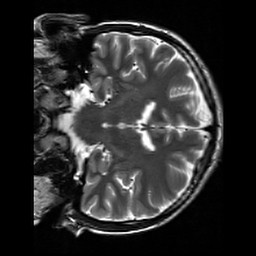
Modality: T2w
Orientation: coronal
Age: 18
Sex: male
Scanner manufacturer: siemens
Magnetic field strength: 3 T
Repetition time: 7 s
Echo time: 0.09 s